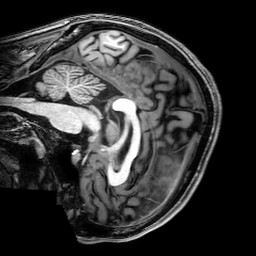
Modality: T1w
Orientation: sagittal
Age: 25
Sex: male
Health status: healthy
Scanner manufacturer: philips
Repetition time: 0.008165 s
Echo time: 0.00374 s